Breast ultrasound image
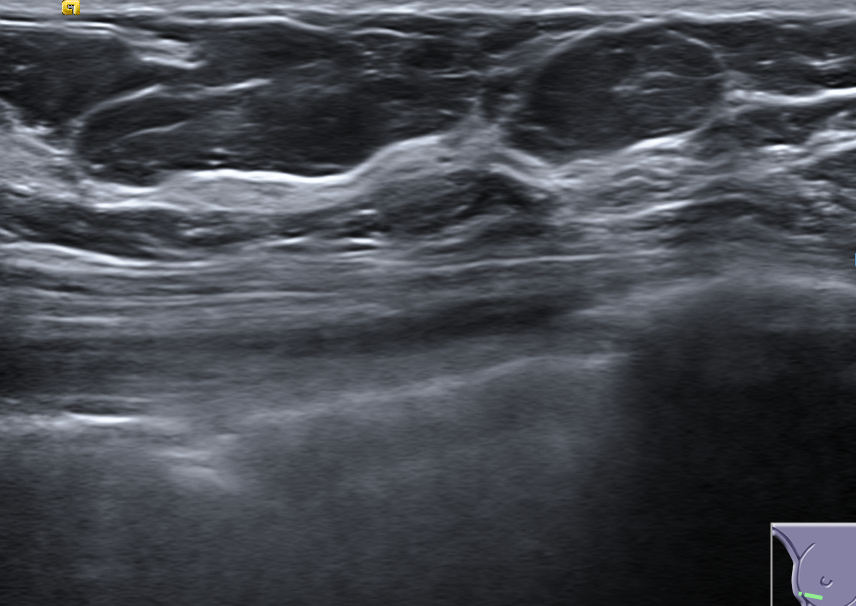
Diagnosis: normal